Aerial crown-view tile of a tropical tree (Barro Colorado Island, Panama), acquired 20250616:
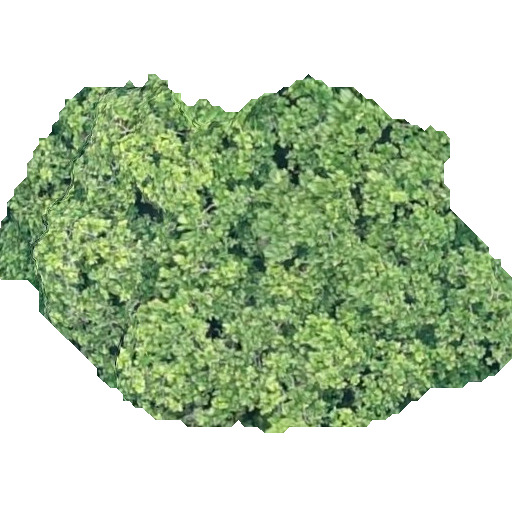
Species: Anacardium excelsum
GBIF accepted scientific name: Anacardium excelsum
Crown area: 199.414 m²